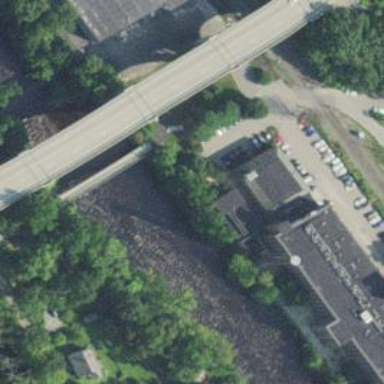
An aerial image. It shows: Bridge over cycleway.